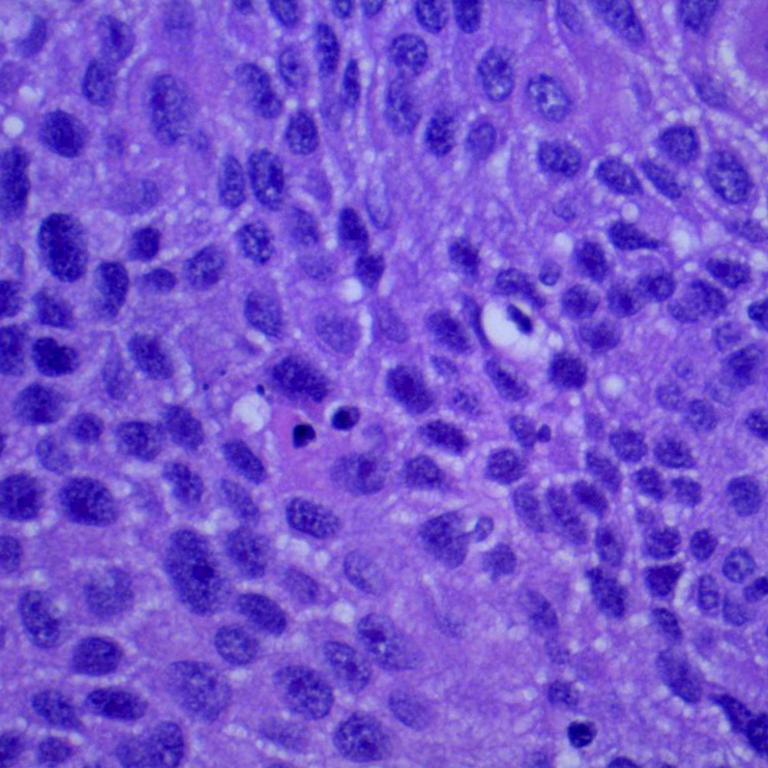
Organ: lung
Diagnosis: squamous carcinomas